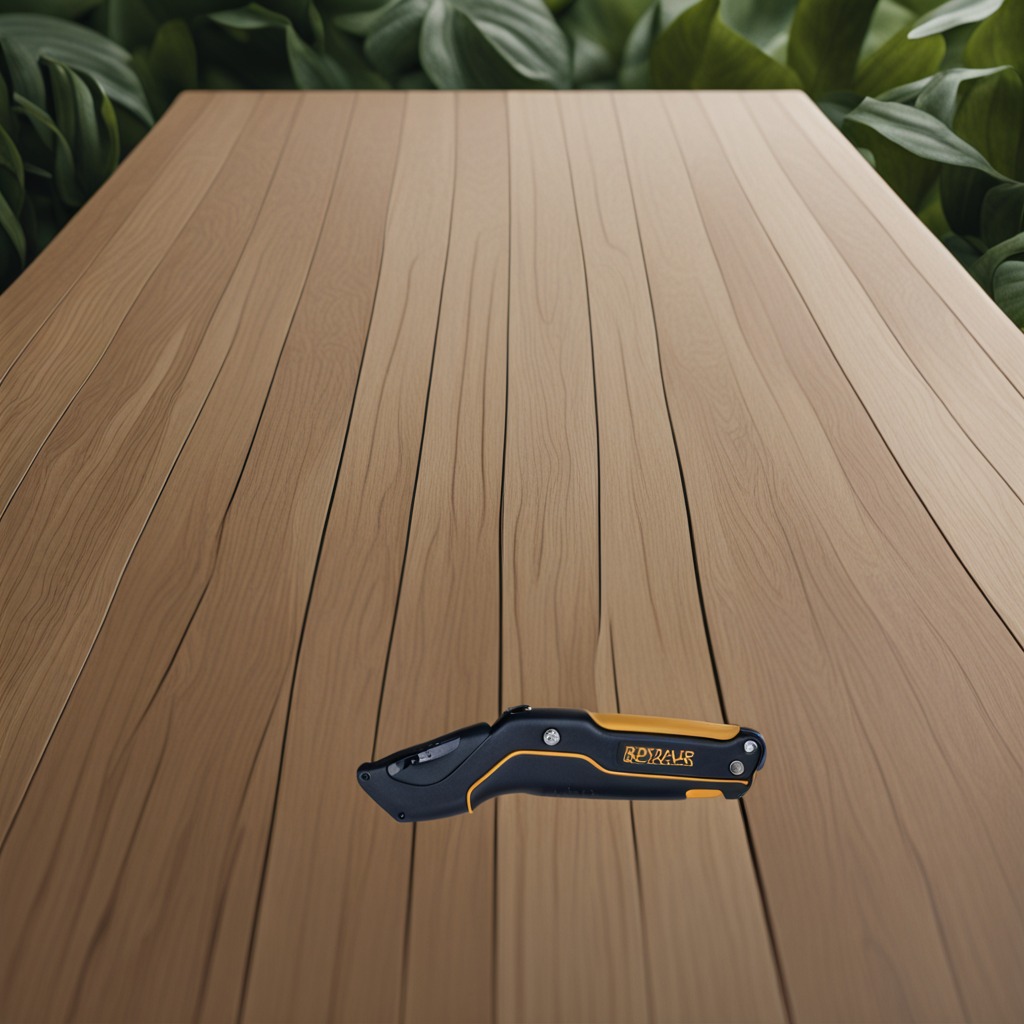
A utility knife is lying on a wooden table in a jungle field workshop tent.